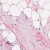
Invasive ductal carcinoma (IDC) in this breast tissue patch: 1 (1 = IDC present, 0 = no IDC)